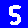
Digit: 5